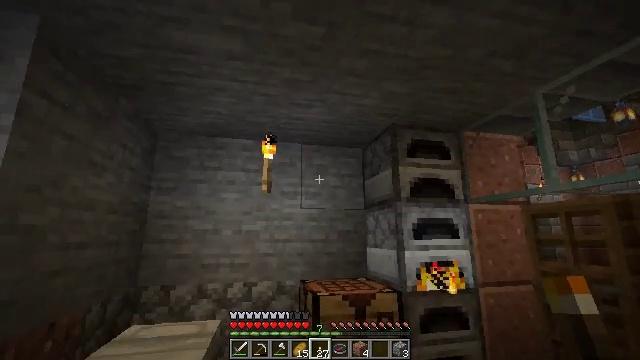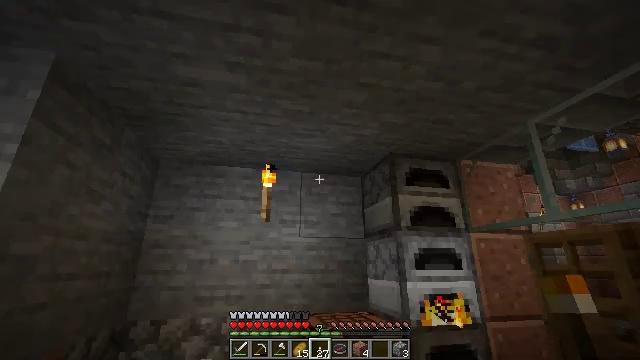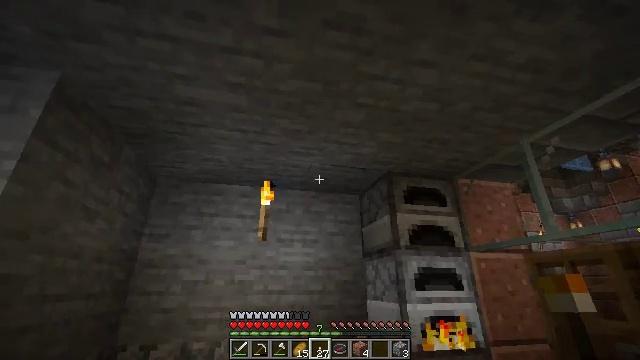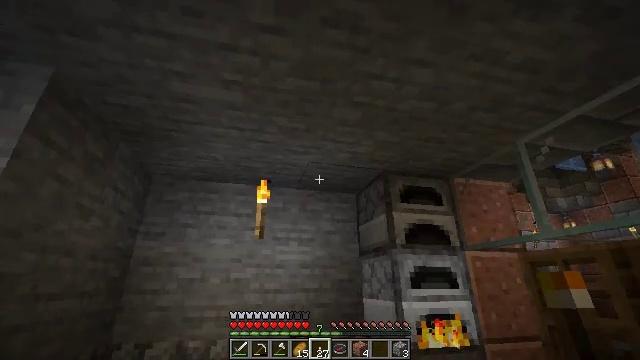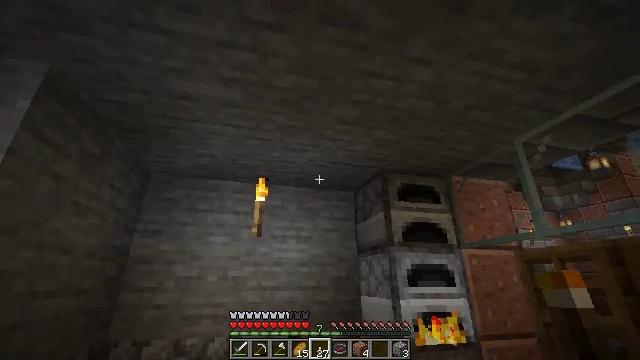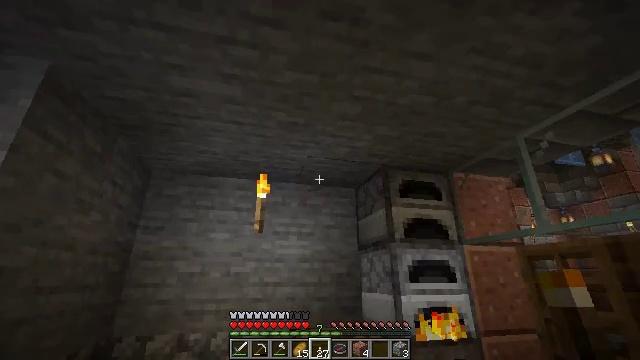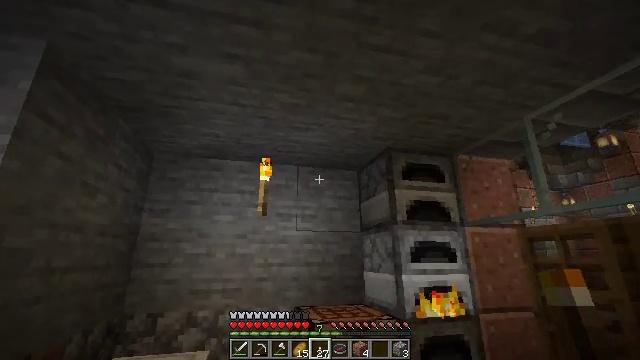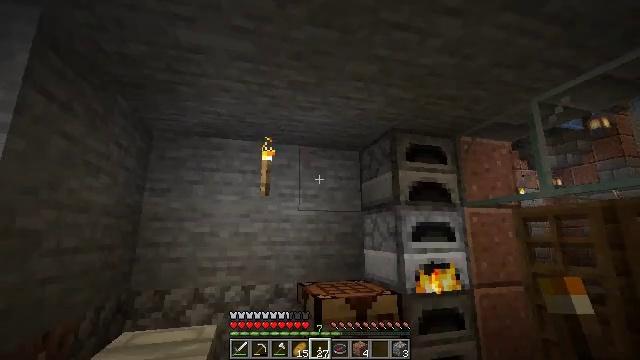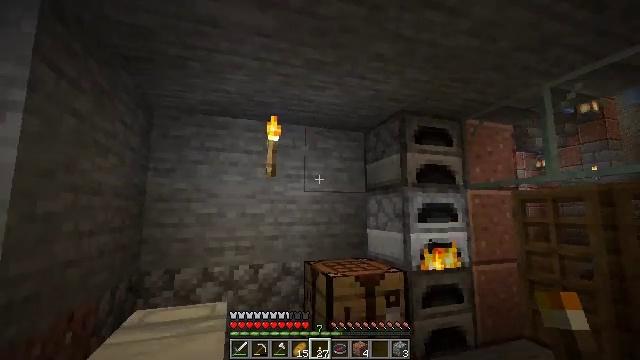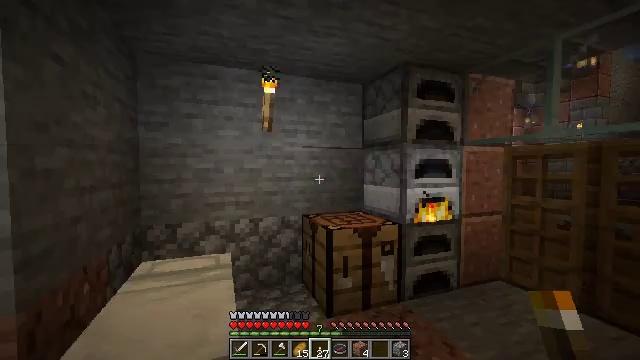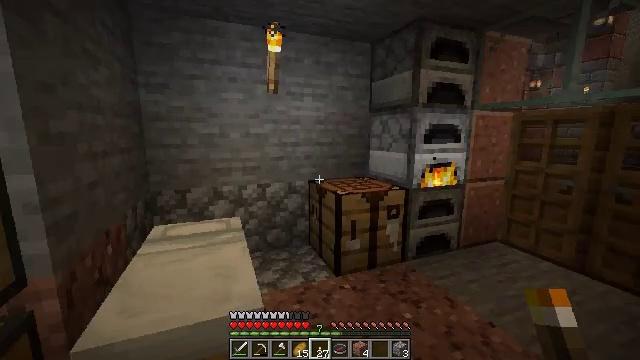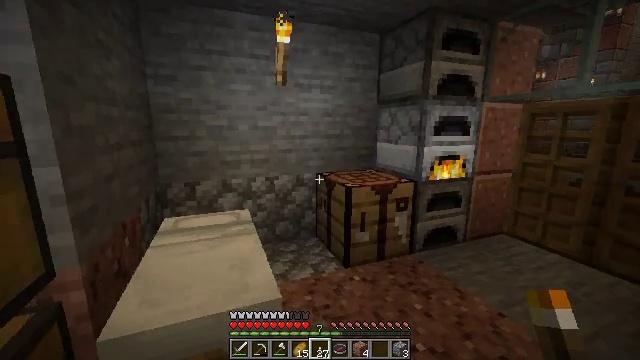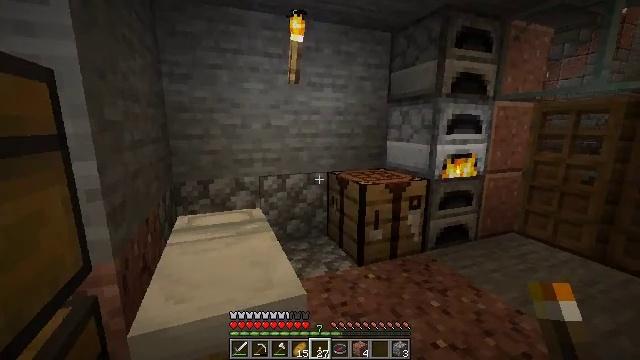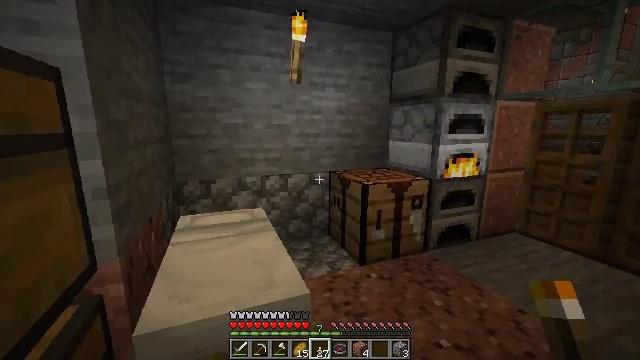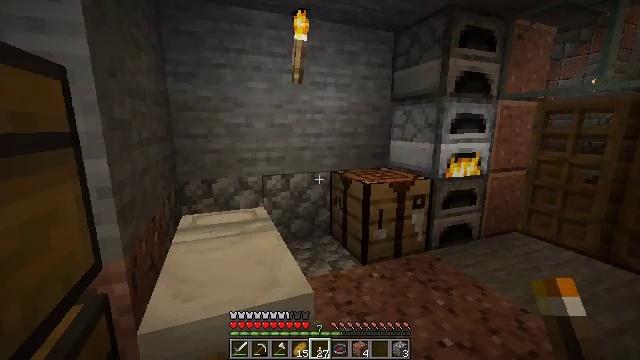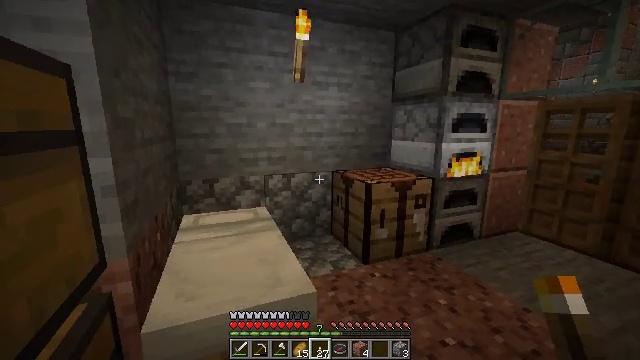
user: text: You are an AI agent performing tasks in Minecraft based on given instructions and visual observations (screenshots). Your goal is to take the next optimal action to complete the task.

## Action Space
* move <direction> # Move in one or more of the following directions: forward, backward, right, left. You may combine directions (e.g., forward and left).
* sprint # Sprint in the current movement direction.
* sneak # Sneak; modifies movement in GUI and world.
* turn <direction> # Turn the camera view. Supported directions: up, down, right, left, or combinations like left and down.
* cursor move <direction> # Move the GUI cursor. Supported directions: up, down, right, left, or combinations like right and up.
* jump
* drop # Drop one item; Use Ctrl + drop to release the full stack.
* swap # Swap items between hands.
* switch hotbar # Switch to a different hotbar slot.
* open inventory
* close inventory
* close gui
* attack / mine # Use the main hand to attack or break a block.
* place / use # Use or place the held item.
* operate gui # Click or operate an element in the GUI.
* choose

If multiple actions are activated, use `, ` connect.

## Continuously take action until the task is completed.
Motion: motion action
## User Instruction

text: Remove the white bed from its place.
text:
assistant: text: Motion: turn up
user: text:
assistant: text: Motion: turn up
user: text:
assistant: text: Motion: no_op
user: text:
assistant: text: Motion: no_op
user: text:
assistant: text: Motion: no_op
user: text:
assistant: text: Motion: move left, turn down
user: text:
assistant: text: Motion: move left, turn right and down
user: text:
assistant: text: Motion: move left, turn right and down
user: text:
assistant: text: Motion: move left, turn right and down
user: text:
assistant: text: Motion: move left, turn down
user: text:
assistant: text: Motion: turn down
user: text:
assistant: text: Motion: no_op
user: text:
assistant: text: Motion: no_op
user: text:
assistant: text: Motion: no_op
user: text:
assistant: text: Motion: no_op
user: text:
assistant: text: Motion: no_op
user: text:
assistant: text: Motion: turn right and down
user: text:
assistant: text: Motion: turn down
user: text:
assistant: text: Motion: turn down
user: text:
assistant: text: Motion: turn down
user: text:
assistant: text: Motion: turn left
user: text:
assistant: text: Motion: no_op
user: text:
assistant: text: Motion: no_op
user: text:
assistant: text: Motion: turn left and down
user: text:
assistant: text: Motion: turn left and down, switch to hotbar 2
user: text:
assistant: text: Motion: turn left and down, switch to hotbar 2
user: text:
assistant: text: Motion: switch to hotbar 2
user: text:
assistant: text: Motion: attack / mine, switch to hotbar 2
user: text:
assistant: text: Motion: attack / mine
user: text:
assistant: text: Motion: attack / mine